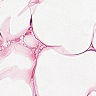
Metastatic tissue present: no